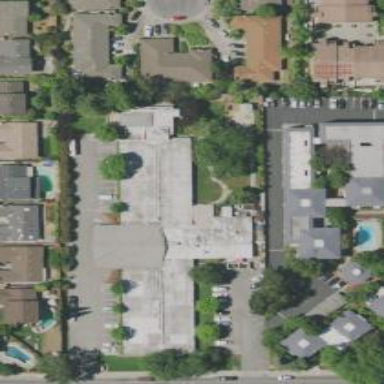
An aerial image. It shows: Nursing home building.